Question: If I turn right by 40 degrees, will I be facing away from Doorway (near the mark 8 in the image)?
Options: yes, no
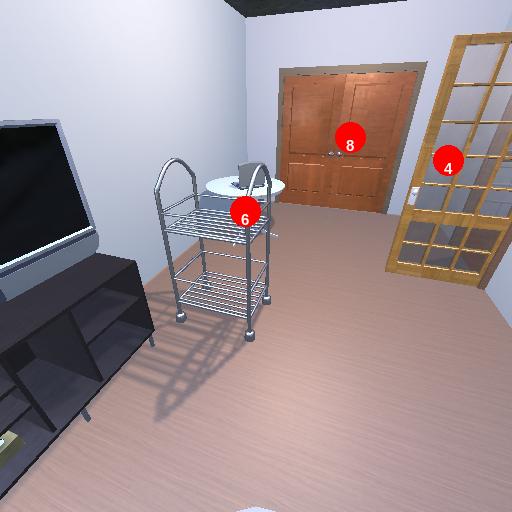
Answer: yes